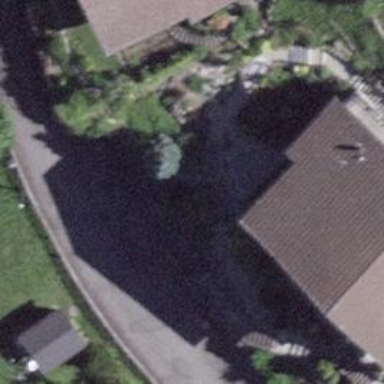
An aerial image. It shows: Garage building.